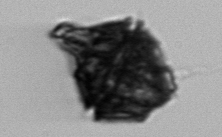
Label: Gonyaulax